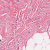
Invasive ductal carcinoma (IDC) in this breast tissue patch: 0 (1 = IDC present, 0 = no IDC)